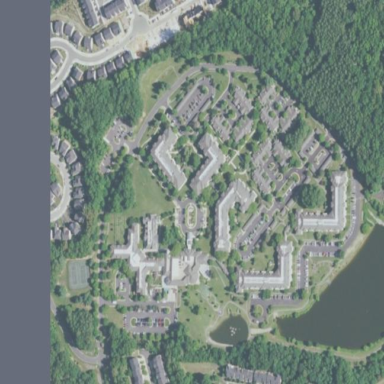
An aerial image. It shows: Nursing home.